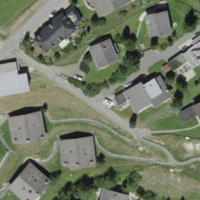
EUNIS habitat code: 55
Species observed at this site:
Eryngium alpinum
Matricaria discoidea